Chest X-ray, PA view. Patient: 69 years old, sex M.
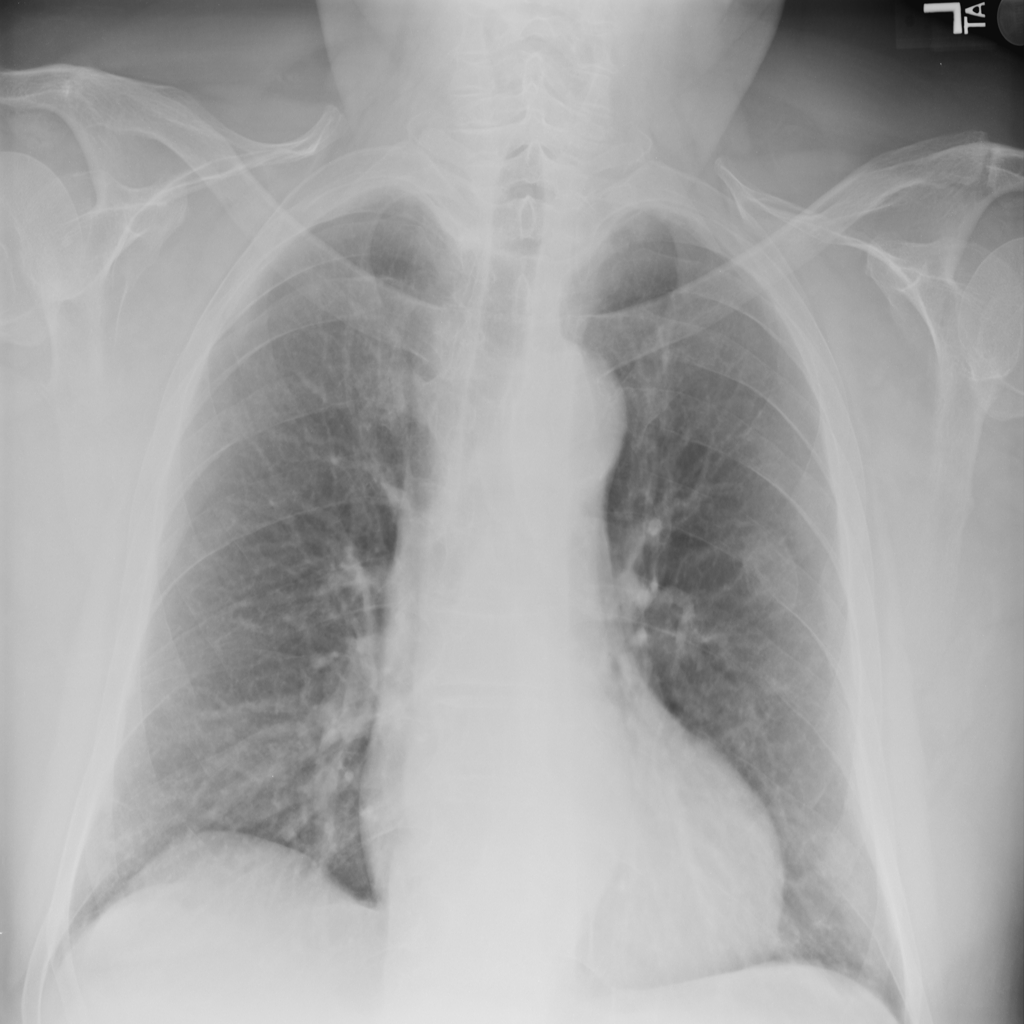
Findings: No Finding